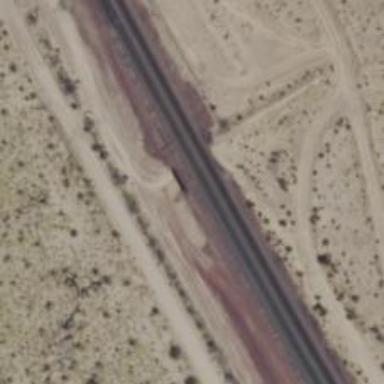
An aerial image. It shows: Railway bridge over siding rail track.